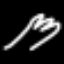
Label: fork